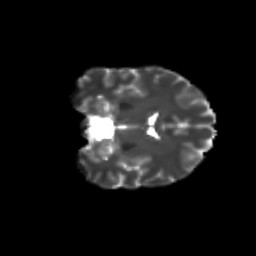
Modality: T2w
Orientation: coronal
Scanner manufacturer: siemens
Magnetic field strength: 3 T
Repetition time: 9.2 s
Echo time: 0.084 s